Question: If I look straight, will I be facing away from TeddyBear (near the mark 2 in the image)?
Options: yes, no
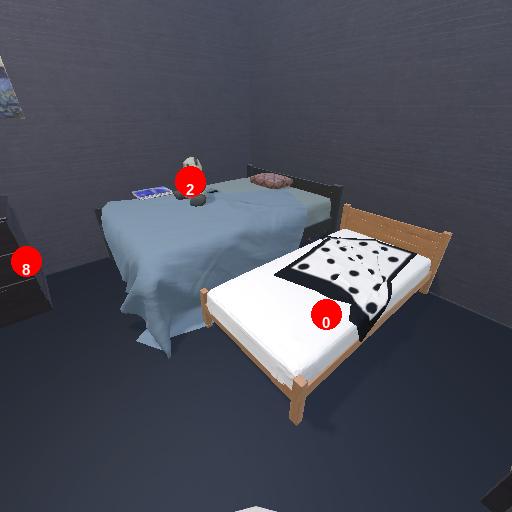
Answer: yes